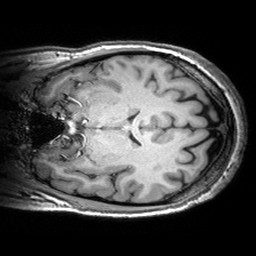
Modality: T1w
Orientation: coronal
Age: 25
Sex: male
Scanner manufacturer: siemens
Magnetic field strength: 3 T
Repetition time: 2.53 s
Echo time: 0.00299 s